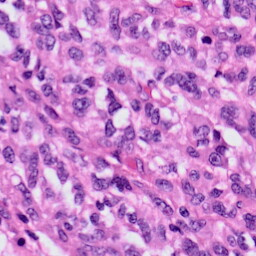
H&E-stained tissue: Skin